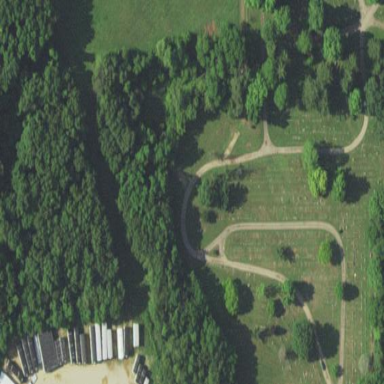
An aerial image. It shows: Graveyard.